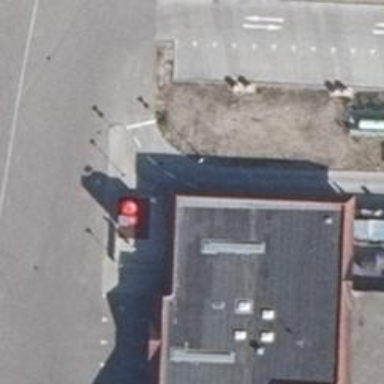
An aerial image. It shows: Fast food establishment.